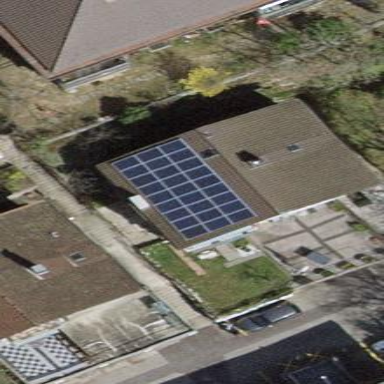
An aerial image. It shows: Solar photovoltaic panel generator.